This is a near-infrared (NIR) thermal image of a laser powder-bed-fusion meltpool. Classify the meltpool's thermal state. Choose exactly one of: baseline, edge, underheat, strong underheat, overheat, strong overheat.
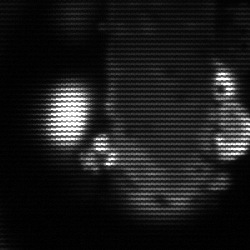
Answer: strong underheat